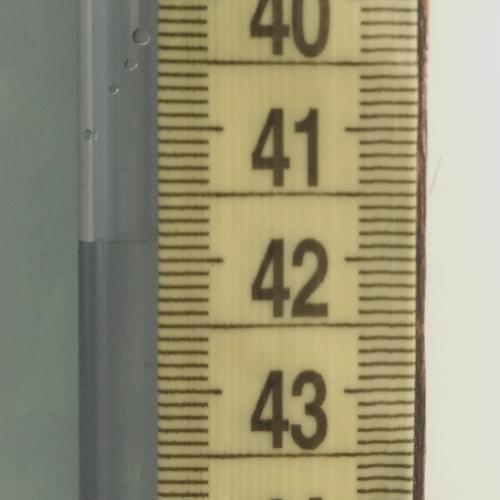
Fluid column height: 41.9 cm